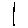
Label: line